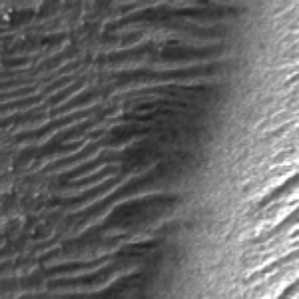
Label: frost